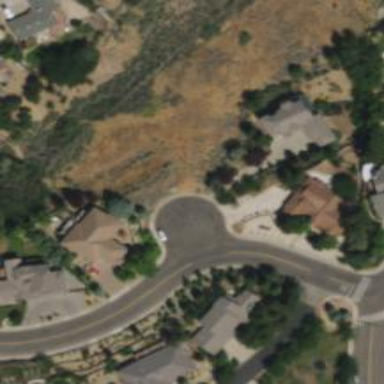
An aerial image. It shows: Residential road with separate asphalt sidewalk.